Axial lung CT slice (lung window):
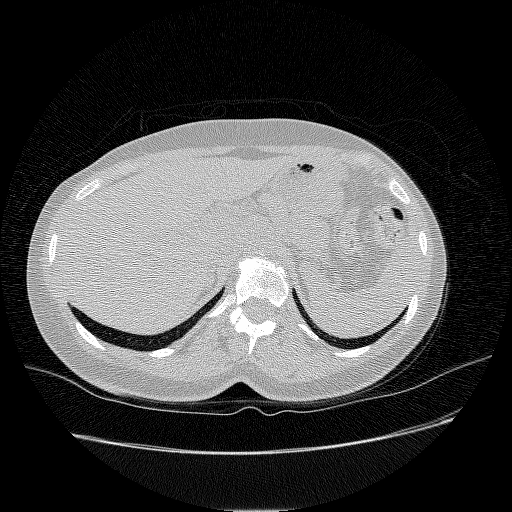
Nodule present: no